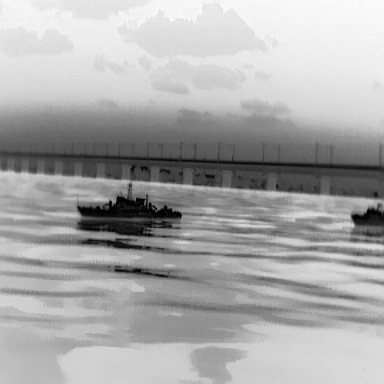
There are two warships in the infrared image.